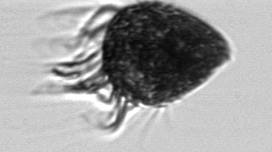
Label: Strombidium_morphotype2